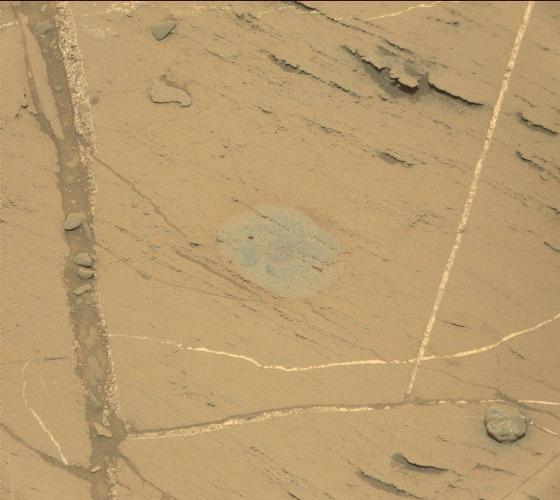
Terrain classes present: Bedrock, Gravel / Sand / Soil, Rock, Shadow, Sky / Distant Mountains